Question: This is simple code of my simple batteryLevel Test app.
'''
- (void)viewDidLoad
{
[super viewDidLoad];
UIDevice *device = [UIDevice currentDevice];
device.batteryMonitoringEnabled = YES;
mLabel.text = [NSString stringWithFormat:@"%0.5f",device.batteryLevel];
}
'''
This is the image of my app, hope you can see the status bar battery level and my application battery level. I don't know why these levels are different....?
one is 99% and apps level is 0.95 which is actually 95%

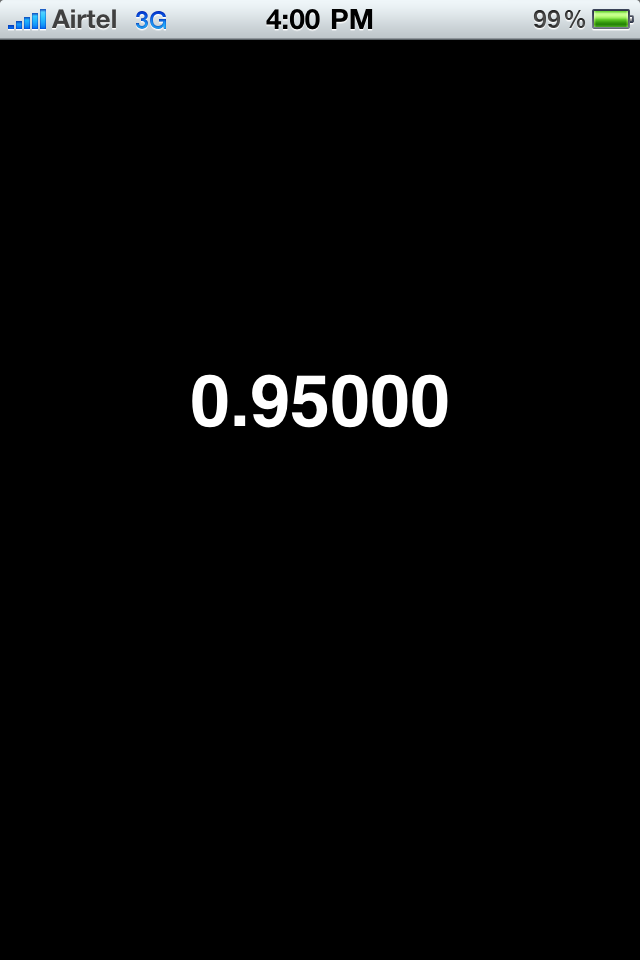
Answer: '''
// Enable this property
UIDevice.current.isBatteryMonitoringEnabled = true
// Then add observer
NotificationCenter.default.addObserver(self, selector: #selector(batteryLevelDidChange(notification:)), name: NSNotification.Name.UIDeviceBatteryLevelDidChange, object: nil)
'''
'''
@objc func batteryLevelDidChange(notification: NSNotification) {
// The battery's level did change
print(UIDevice.current.batteryLevel)
}
'''